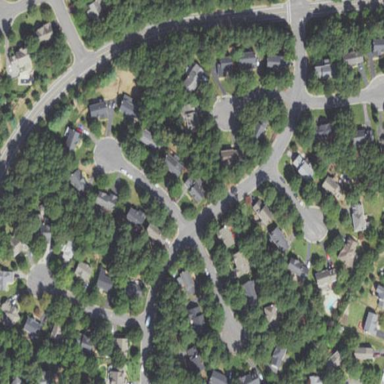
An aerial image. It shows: Residential neighbourhood.